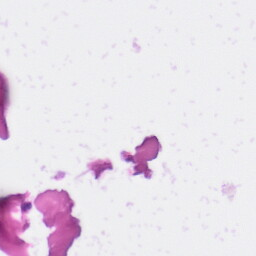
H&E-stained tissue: Skin